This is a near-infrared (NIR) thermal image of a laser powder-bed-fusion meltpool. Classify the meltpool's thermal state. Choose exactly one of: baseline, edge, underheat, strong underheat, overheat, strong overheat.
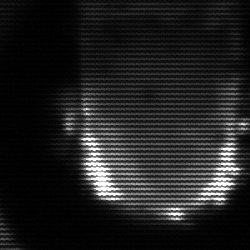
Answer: baseline